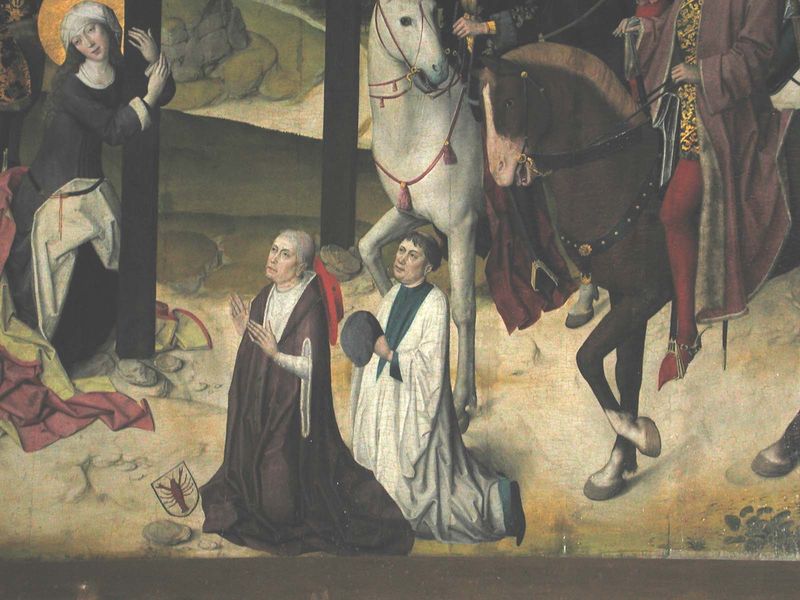
Titel: Stifteraltar in der Nikolauskapelle
Künstler: Meister des Marienlebens
Standort: Bernkastel-Kues, St. Nikolaus Hospital / Cusanus Stift (EU - D - RP)
Schlagwörter: gemälde, menschen, ausschnitt, männer, schwarz, säule, rot, weg, beige, öl, gold, kutte, pferd, pferde, reiter, huf, hufe, zaumzeug, detail, knien, nonne, beten, gebet, ritter, schimmel, wappen, nimbus, kreuzigung, mönche, kutten, heilige, maria, anbetung, krebs, tonsur, stifter, skorpion